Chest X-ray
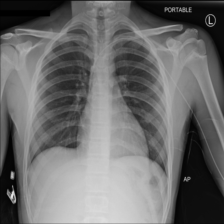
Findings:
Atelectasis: negative
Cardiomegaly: negative
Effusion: negative
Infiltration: negative
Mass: negative
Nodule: negative
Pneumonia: negative
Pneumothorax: negative
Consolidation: negative
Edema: negative
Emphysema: negative
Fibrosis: negative
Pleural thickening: negative
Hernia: negative